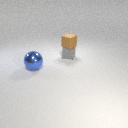
small gray rubber cube behind large blue metal sphere